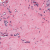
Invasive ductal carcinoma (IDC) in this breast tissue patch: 0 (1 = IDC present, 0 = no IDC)